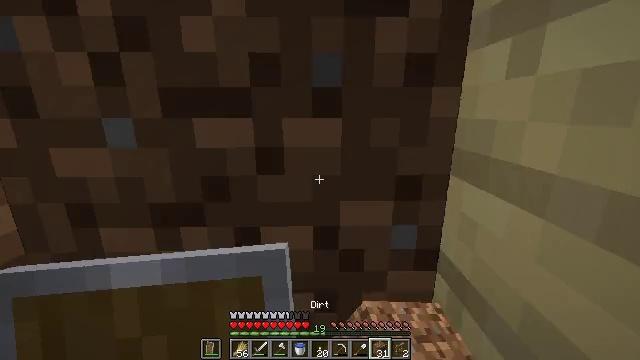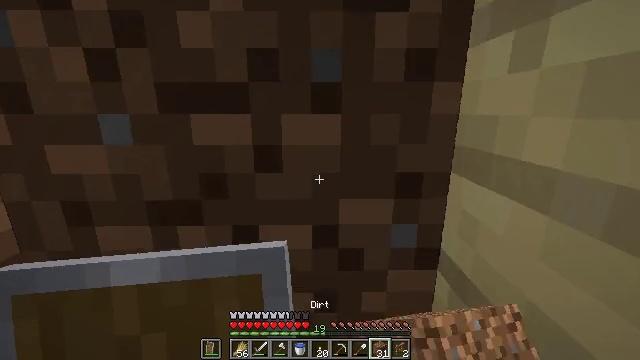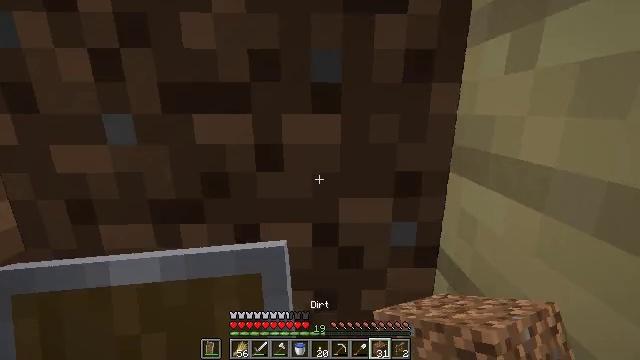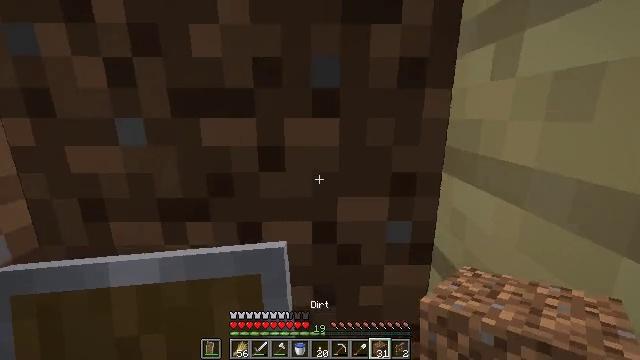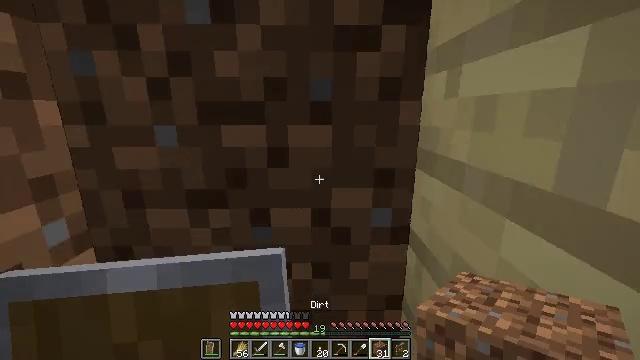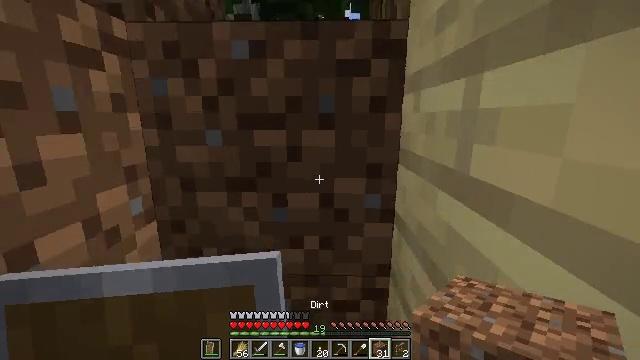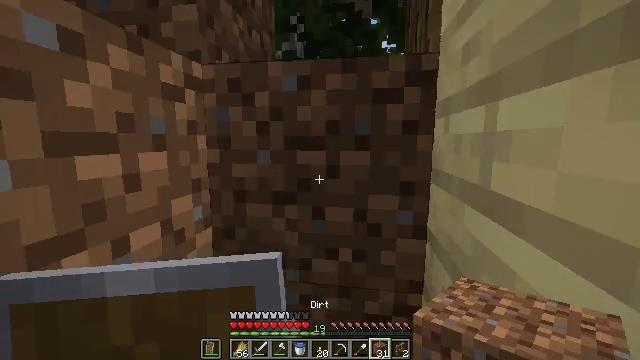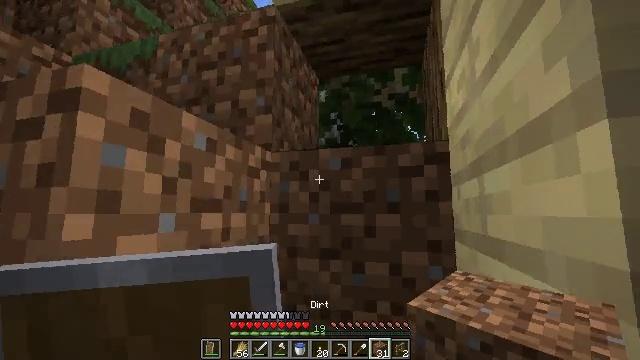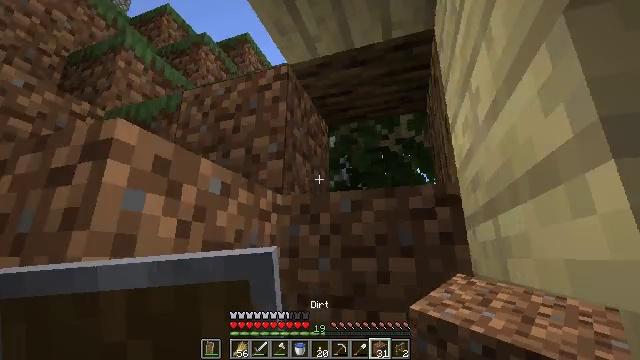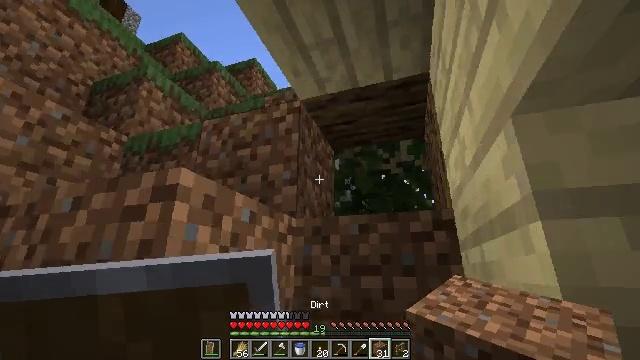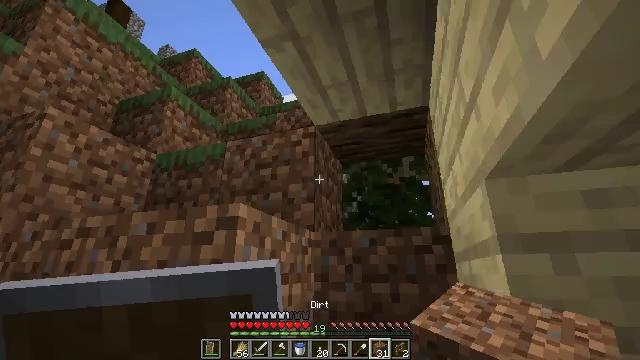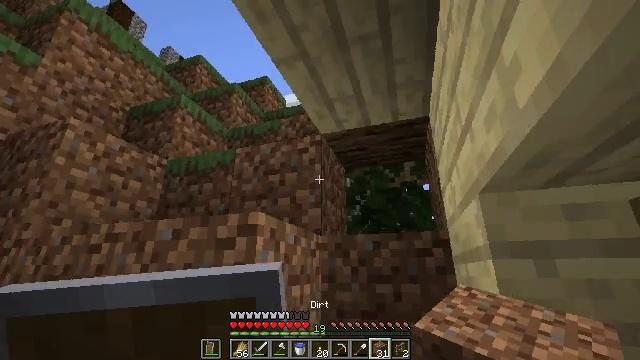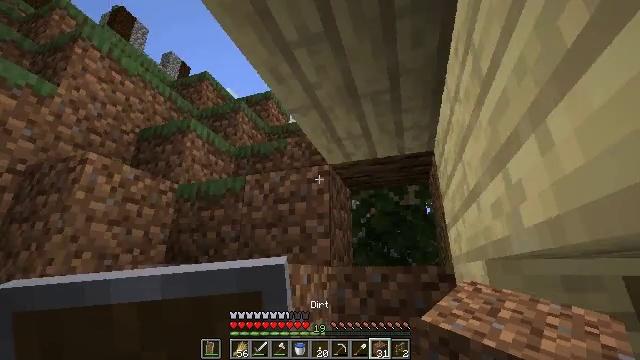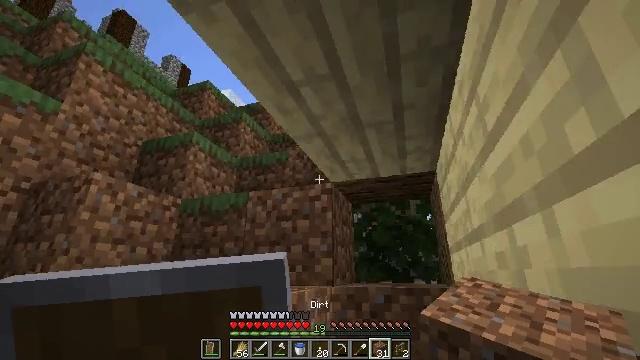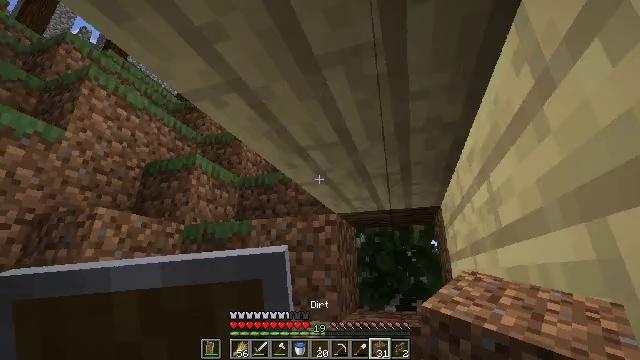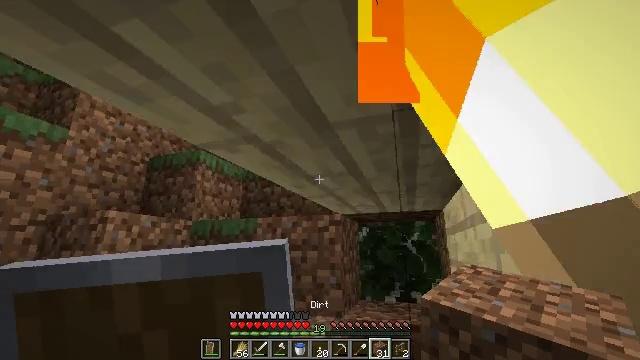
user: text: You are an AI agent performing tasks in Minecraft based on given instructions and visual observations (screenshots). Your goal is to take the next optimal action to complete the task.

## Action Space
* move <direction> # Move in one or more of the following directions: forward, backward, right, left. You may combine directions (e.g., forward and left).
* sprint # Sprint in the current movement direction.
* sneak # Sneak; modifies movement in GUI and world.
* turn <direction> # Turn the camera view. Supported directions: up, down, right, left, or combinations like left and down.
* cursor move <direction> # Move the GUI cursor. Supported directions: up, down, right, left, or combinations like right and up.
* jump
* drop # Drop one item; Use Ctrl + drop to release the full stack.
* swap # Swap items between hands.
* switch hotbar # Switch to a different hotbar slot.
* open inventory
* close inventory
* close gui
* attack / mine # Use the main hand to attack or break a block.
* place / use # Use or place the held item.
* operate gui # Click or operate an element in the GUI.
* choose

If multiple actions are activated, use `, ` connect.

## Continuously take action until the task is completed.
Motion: motion action
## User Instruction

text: Recycle the birch fence.
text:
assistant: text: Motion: no_op
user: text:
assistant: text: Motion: no_op
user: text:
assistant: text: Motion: move back
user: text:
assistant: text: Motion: move back
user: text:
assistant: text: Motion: move back, turn left and up
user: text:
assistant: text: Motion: move back, turn left and up
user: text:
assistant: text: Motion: move back, turn left and up
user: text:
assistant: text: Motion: move back, turn left and up
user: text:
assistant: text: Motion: move back, turn up
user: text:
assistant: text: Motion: move back
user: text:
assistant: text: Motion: move back
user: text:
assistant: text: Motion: move back, jump
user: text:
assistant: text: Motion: move back, jump
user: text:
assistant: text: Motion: move back, jump
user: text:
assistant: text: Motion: move back, turn down, jump
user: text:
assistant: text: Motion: move back, turn down, jump
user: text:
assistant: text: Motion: move back, turn down
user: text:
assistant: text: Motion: move back, turn down
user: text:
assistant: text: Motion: move back, turn right and down
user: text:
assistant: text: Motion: move back
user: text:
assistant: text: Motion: move back, turn right
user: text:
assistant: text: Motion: turn right
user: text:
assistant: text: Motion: turn right
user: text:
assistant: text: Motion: move back
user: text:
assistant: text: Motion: move back
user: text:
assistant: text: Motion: move back
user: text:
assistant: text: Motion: move back
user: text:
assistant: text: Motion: move back, turn right and down
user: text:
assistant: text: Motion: move back, turn right and down
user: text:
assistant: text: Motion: move back, turn right and down